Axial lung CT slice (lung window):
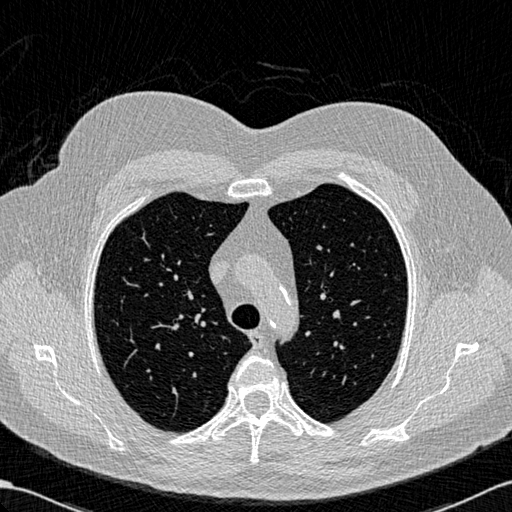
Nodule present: no